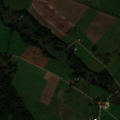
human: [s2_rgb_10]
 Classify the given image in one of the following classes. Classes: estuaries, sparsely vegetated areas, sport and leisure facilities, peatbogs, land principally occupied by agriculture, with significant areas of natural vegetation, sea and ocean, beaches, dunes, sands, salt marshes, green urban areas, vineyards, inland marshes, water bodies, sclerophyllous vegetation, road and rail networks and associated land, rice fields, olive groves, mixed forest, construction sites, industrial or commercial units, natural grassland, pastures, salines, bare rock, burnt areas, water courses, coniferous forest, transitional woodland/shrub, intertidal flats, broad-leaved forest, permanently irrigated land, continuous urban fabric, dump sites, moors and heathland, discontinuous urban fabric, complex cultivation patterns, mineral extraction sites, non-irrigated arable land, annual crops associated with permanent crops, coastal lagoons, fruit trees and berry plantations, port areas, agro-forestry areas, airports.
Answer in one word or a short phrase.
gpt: non-irrigated arable land, complex cultivation patterns, land principally occupied by agriculture, with significant areas of natural vegetation, broad-leaved forest